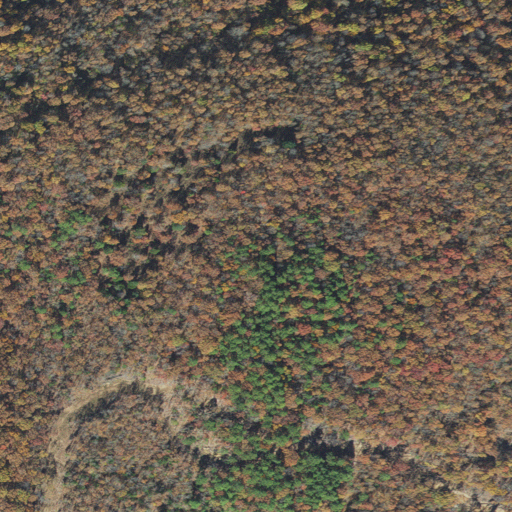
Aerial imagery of mountain in Arkansas named Bancroft Hill containing deciduous forest, mixed forest, evergreen forest, and grassland